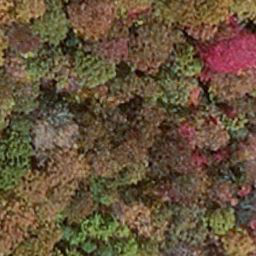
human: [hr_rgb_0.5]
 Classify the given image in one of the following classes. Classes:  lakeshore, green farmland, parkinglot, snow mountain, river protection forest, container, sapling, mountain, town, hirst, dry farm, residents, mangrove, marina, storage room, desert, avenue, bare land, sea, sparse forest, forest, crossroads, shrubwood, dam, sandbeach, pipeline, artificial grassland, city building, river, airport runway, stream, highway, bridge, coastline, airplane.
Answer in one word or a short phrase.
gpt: mangrove